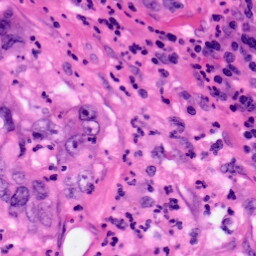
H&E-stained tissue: Pancreatic